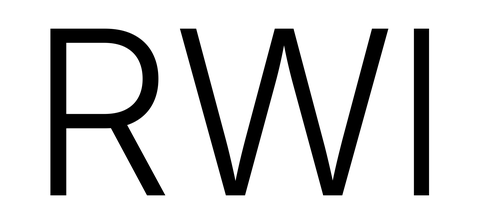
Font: Inter_Light